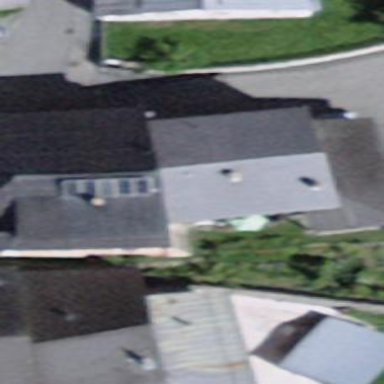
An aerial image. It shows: Building with gabled roof oriented across its structure.